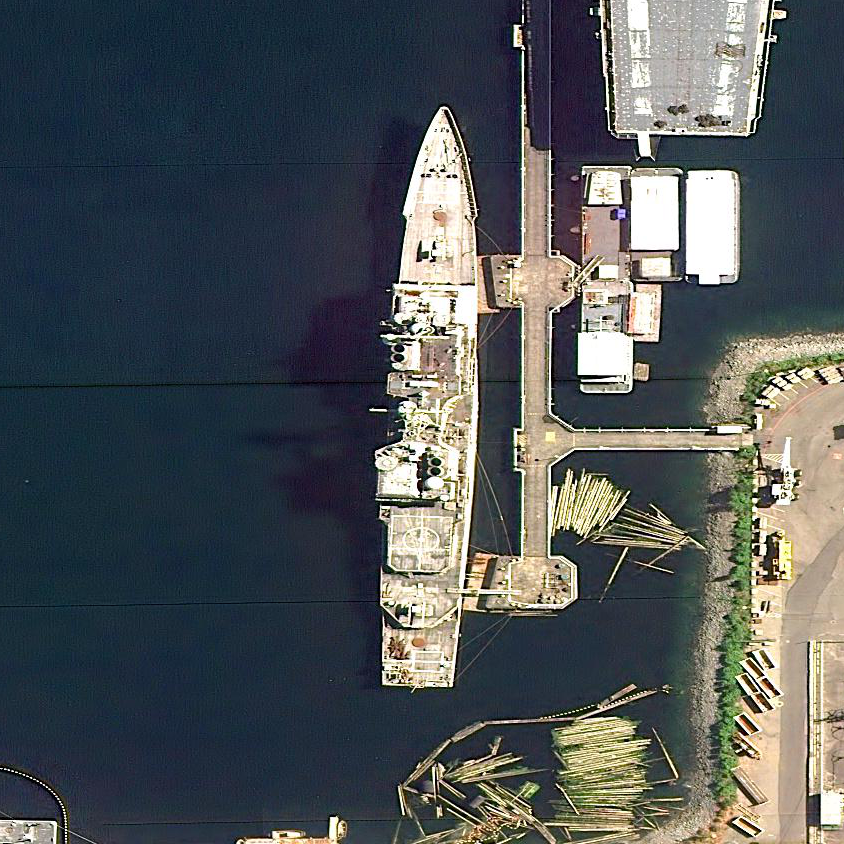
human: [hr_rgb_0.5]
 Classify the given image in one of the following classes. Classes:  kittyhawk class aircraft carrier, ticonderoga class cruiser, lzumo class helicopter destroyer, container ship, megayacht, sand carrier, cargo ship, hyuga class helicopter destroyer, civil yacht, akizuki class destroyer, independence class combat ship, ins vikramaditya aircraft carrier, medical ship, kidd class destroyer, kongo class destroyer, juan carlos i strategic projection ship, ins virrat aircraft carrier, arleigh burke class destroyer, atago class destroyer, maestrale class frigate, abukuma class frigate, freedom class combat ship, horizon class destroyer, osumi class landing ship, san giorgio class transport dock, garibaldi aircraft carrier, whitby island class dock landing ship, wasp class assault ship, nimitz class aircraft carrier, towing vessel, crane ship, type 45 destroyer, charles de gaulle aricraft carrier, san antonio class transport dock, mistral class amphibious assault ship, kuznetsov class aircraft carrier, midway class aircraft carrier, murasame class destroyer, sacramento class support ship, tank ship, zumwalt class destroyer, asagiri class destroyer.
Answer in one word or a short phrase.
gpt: Ticonderoga class cruiser